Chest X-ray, AP view. Patient: 62 years old, sex M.
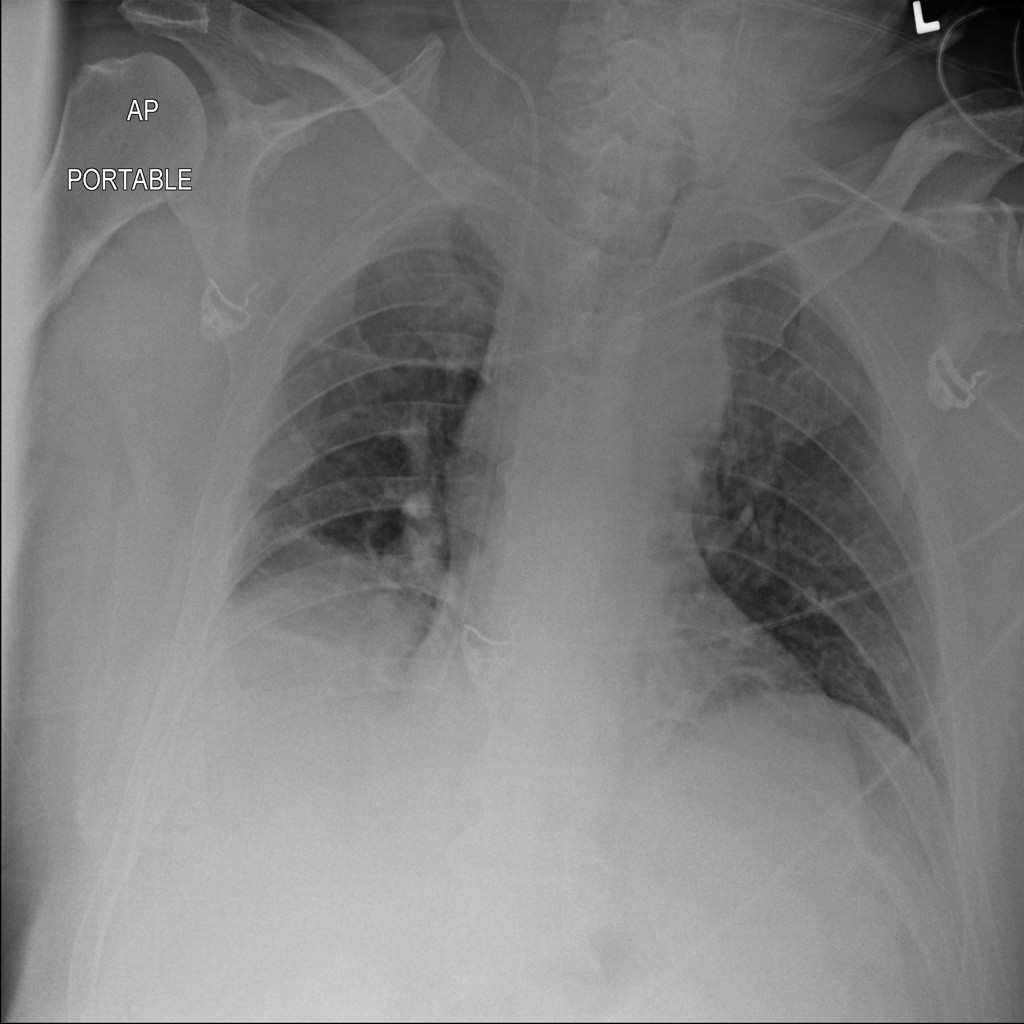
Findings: No Finding